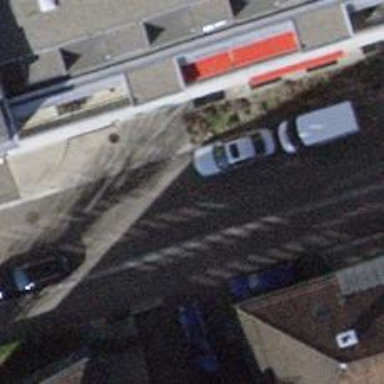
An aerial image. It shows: Unmarked crossing on footway.